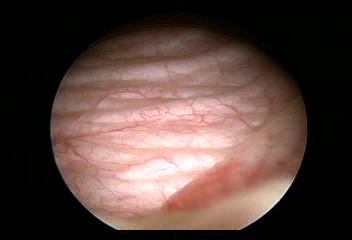
Modality: WLC
Class: Normal mucosa
Bladder cancer association: No